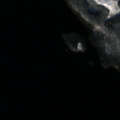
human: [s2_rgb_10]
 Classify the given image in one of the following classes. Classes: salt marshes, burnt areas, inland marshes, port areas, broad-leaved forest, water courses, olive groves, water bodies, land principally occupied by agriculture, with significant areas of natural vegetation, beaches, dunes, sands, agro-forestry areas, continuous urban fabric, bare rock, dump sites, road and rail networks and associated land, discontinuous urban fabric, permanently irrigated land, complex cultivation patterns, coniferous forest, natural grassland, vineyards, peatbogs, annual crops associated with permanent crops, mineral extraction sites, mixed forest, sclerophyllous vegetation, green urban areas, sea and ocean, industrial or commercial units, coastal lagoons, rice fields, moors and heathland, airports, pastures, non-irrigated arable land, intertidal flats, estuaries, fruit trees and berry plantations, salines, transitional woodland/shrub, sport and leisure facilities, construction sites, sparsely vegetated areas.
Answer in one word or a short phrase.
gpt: coniferous forest, water bodies